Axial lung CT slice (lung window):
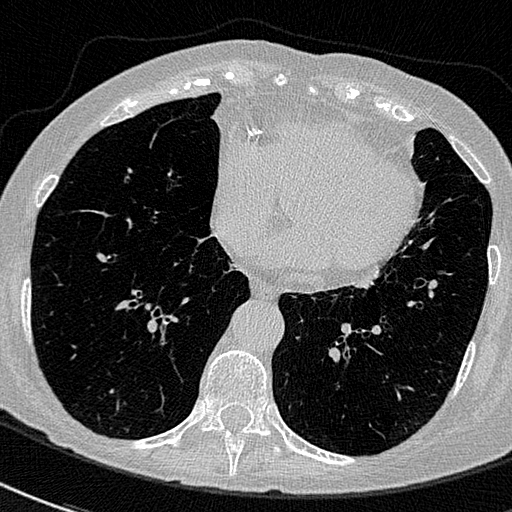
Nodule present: no